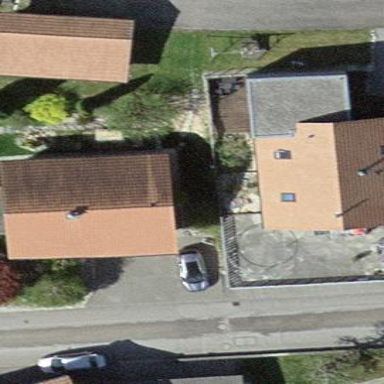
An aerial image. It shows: Residential building.